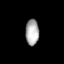
Tissue: lung
Cell type: Endothelial cells
Senescence score: 0.6813
Nuclear area (px): 339
Mean DAPI intensity: 172.147